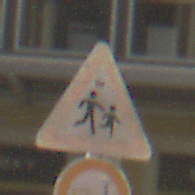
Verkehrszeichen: KinderLinks
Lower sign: VerbotUeberholenEinspurigeFahrzeuge
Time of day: MorningAfternoon
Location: Outdoor (Urban)
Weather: PartlyCloudy
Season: NotSpecified
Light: Natural